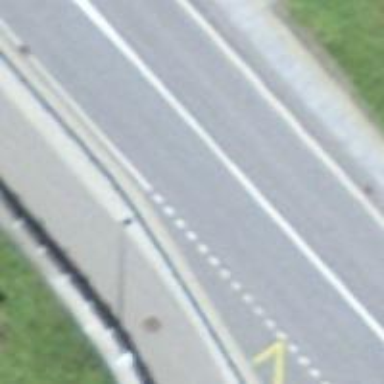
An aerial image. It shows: Primary road with asphalt surface.